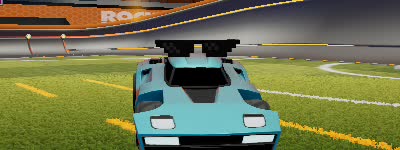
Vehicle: breakout